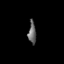
Tissue: prostate
Cell type: Fibroblasts
Senescence score: 0.7616
Nuclear area (px): 171
Mean DAPI intensity: 101.287